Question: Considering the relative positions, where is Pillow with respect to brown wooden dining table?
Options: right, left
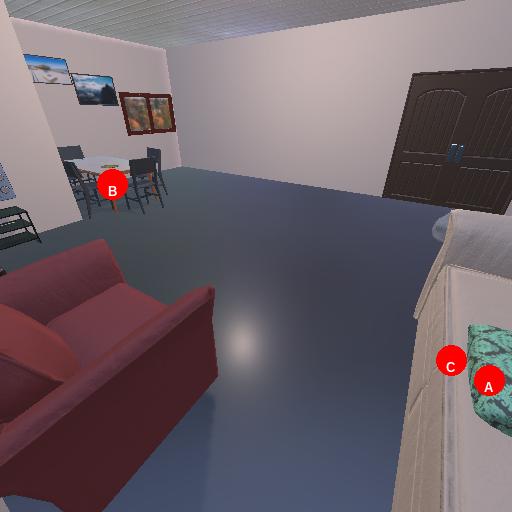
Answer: right